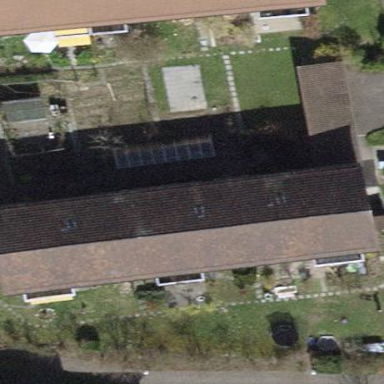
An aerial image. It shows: Building with tile roof.